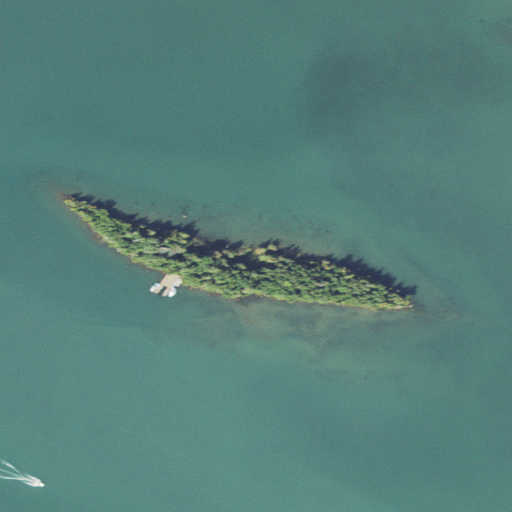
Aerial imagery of island in Michigan named Echo Island containing open water, herbaceous wetlands, and barren land